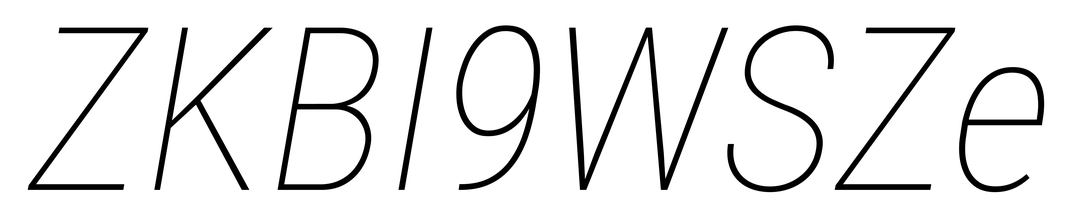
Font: Roboto-Italic_Condensed_Thin_Italic